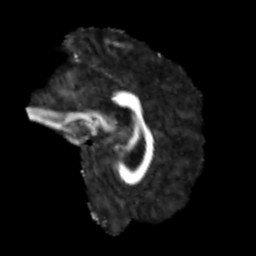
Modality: FA
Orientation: sagittal
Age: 35
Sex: male
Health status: healthy
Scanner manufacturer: siemens
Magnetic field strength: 3 T
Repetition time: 3.6 s
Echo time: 0.092 s